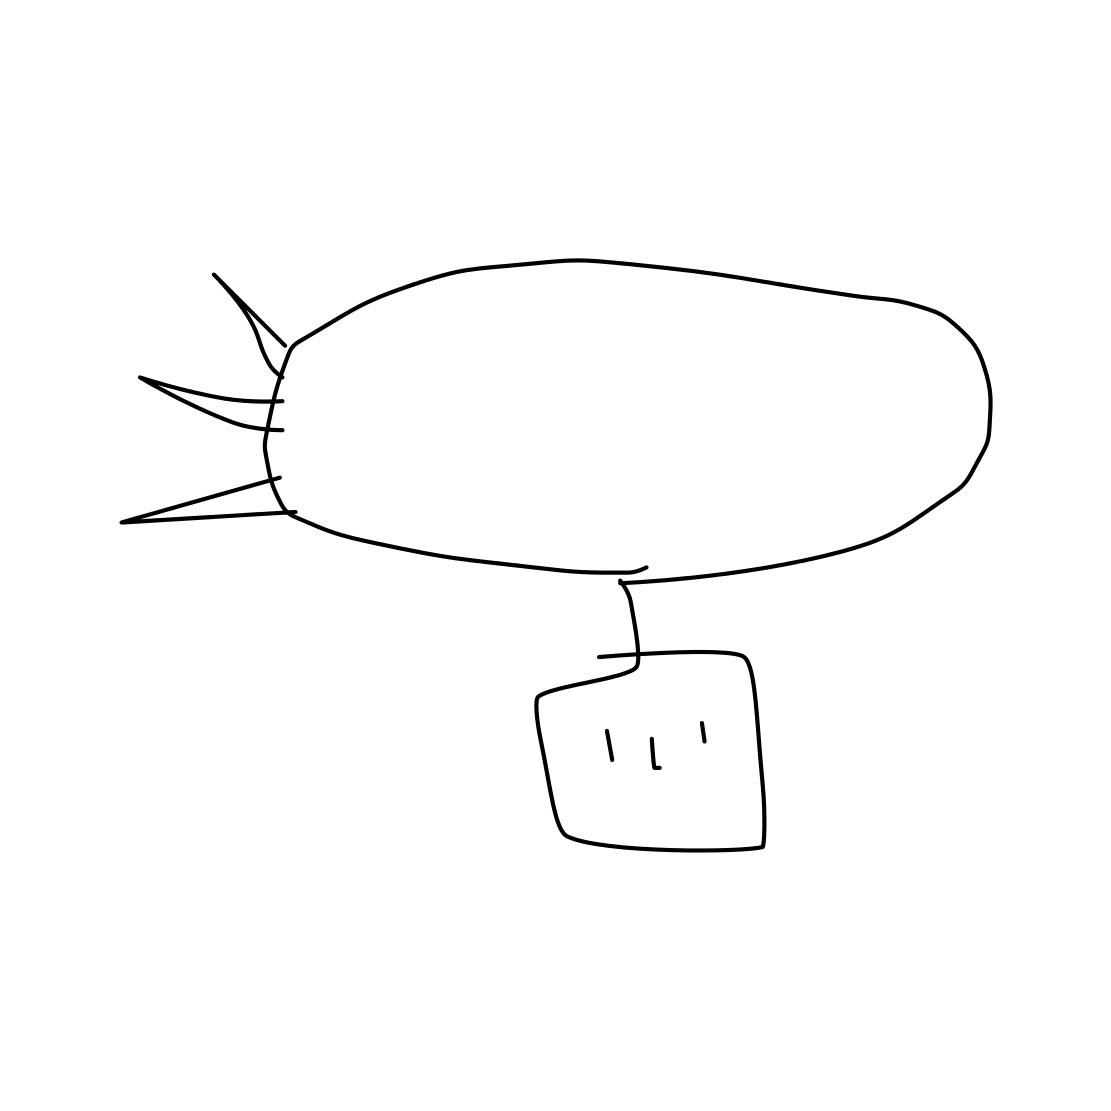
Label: blimp